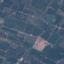
Label: PermanentCrop